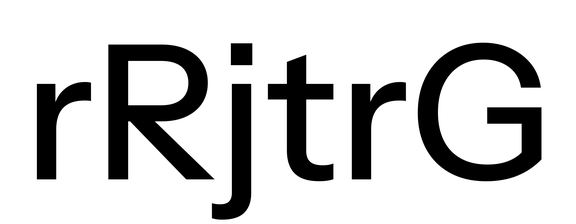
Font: InstrumentSans_Medium